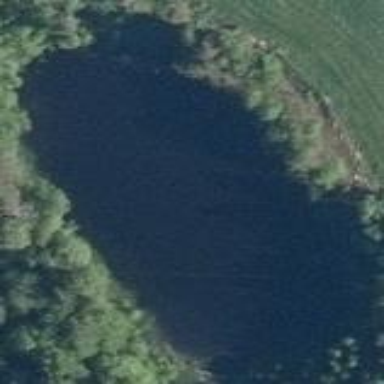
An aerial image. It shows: Pond with natural water.